Question: I'm trying to use a 'AxisSubplot' object to convert some display coordinates to real coordinates for drawing shapes onto the plot. The problem is I can't find documentation or 'AxisSubplot' , I see <URL> but can't figure out what on earth is contained in an 'AxisSubplot' object.
My plot coordinates are displayed by Time x Altitude, so wise a set may be
'''
[ ['03:42:01', 2.3] , ['03:42:06', 3.4] , ...]
'''
In my display function I format the axis of the subplot like so:
'''
fig.get_xaxis().set_major_locator(mpl.dates.AutoDateLocator())
fig.get_xaxis().set_major_formatter(mpl.dates.DateFormatter('%H:%M:%S'))
'''
Now when I want to display a polygon using for example the set above, how can I convert that date string to plot cooridnates?
'''
points = [['03:42:01', 1], ['03:43:01', 2.1], ['03:21:01', 1]]
polygon = plt.Polygon(points)
fig.add_patch(polygon)
'''
And of course this gives me the error 'ValueError: invalid literal for float(): 03:42:01'. Would anyone know how to do this? Here's an example of what the plot axis looks like:

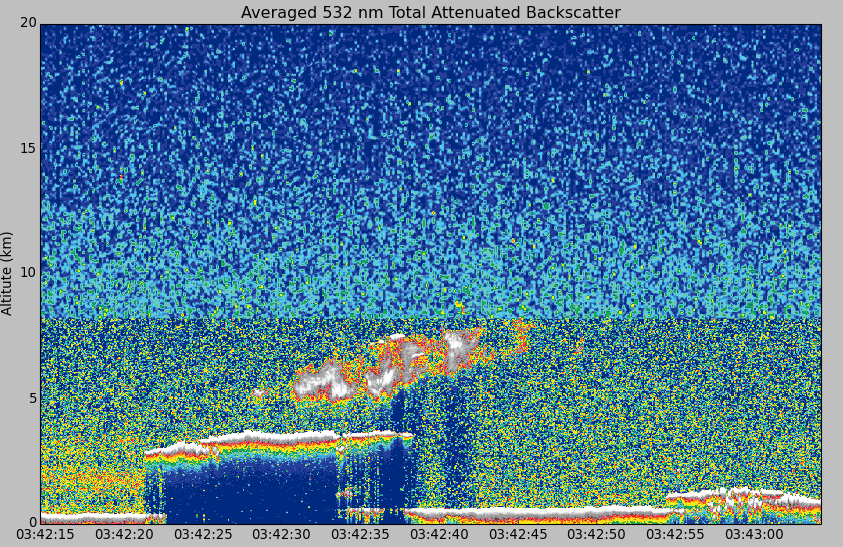
Answer: You seem to have two issues:
1. You can't find the documentation of the AxesSubplot object. That is because it is only created at runtime. It inherits from SubplotBase. You'll find more details in this answer (to the same question).
2. You would like to plot a polygon with dates/times as x coordinates: For that matplotlib needs to know that your coordinates represent dates/times. There are some plotting functions which can handle datetime objects (e.g. plot_date), but in general you have to take care of that. Matplotlib uses its own internal representation of dates (floating number of days), but provides the necessary conversion functions in the matplotlib.dates module. In your case you could use it as follows: import matplotlib.pyplot as plt
import numpy as np
import matplotlib.dates as mdates
from datetime import datetime
# your original data
p = [['03:42:01', 1], ['03:43:01', 2.1], ['03:21:01', 1]]
# convert the points
p_converted = np.array([[mdates.date2num(datetime.strptime(x, '%H:%M:%S')), y]
for x,y in p])
# create a figure and an axis
fig, ax = plt.subplots(1)
# build the polygon and add it
polygon = plt.Polygon(p_converted)
ax.add_patch(polygon)
# set proper axis limits (with 5 minutes margins in x, 0.5 in y)
x_mrgn = 5/60./24.
y_mrgn = 0.5
ax.set_xlim(p_converted[:,0].min() - x_mrgn, p_converted[:,0].max() + x_mrgn)
ax.set_ylim(p_converted[:,1].min() - y_mrgn, p_converted[:,1].max() + y_mrgn)
# assign date locators and formatters
ax.xaxis.set_major_locator(mdates.AutoDateLocator())
ax.xaxis.set_major_formatter(mdates.DateFormatter('%H:%M:%S'))
# show the figure
plt.show()
Result: